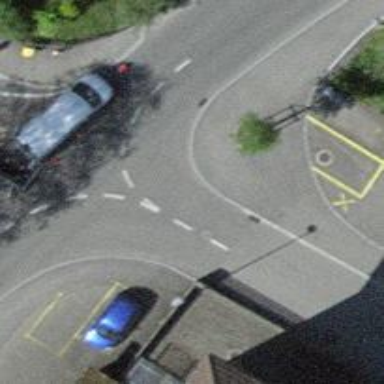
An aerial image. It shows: Zebra crossing on the road.